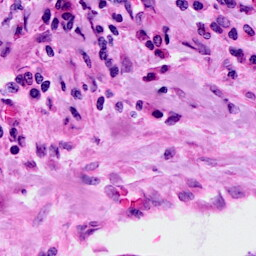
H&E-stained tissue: Cervix